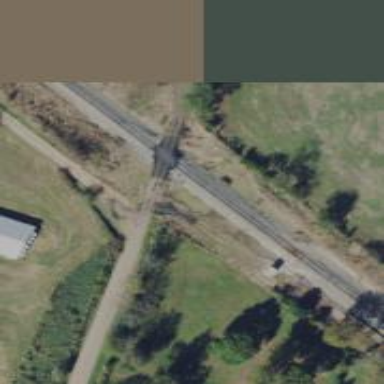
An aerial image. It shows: Railway level crossing.